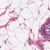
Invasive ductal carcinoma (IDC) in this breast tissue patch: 0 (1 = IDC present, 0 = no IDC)